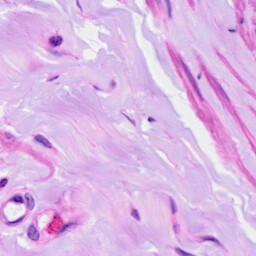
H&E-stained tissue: Ovarian